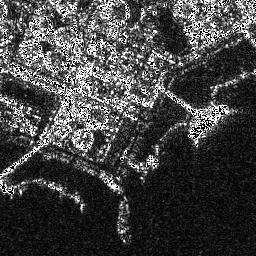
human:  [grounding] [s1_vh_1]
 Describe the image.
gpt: In the satellite image, there is  <ref>1 medium ship </ref> <box>[[72, 38, 89, 54, 0]]</box> located at right.